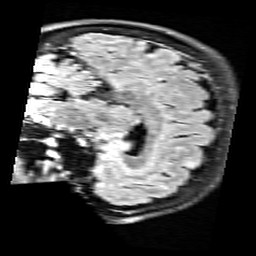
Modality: FLAIR
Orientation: sagittal
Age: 61
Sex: female
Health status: healthy
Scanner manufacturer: siemens
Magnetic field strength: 3 T
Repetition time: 9 s
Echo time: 0.088 s